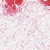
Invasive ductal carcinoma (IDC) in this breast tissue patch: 0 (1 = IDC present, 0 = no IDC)